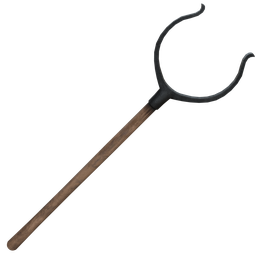
Label: tools